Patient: sex M, age 65
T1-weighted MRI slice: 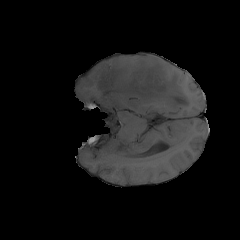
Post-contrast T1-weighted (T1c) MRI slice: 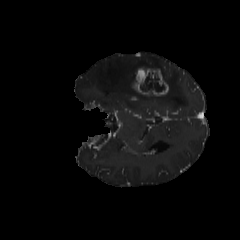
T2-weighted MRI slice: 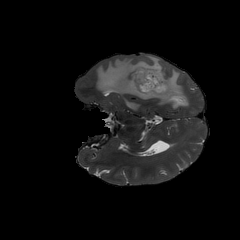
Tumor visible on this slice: yes
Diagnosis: Glioblastoma, IDH-wildtype
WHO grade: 4